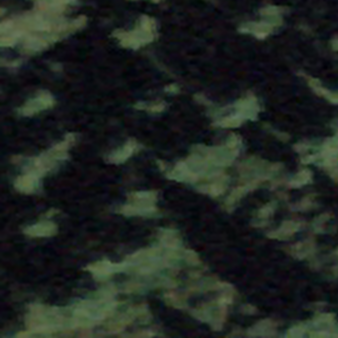
Label: other